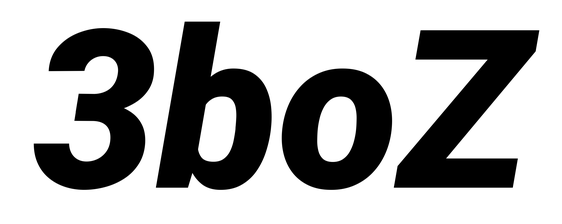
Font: Roboto-Italic_Black_Italic